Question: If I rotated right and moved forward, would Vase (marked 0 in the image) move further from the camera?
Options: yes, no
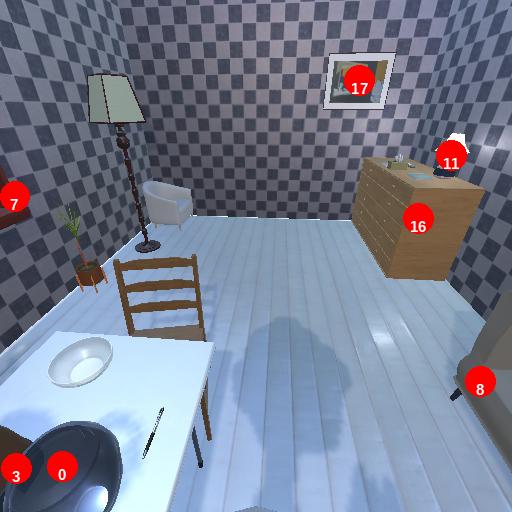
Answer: yes